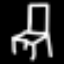
Label: chair